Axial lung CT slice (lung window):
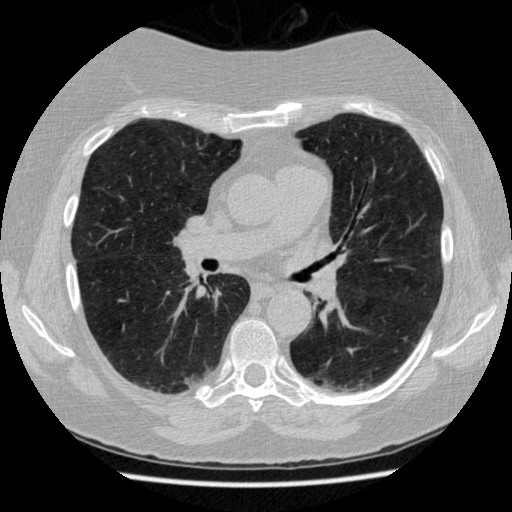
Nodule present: no